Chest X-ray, PA view. Patient: 80 years old, sex M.
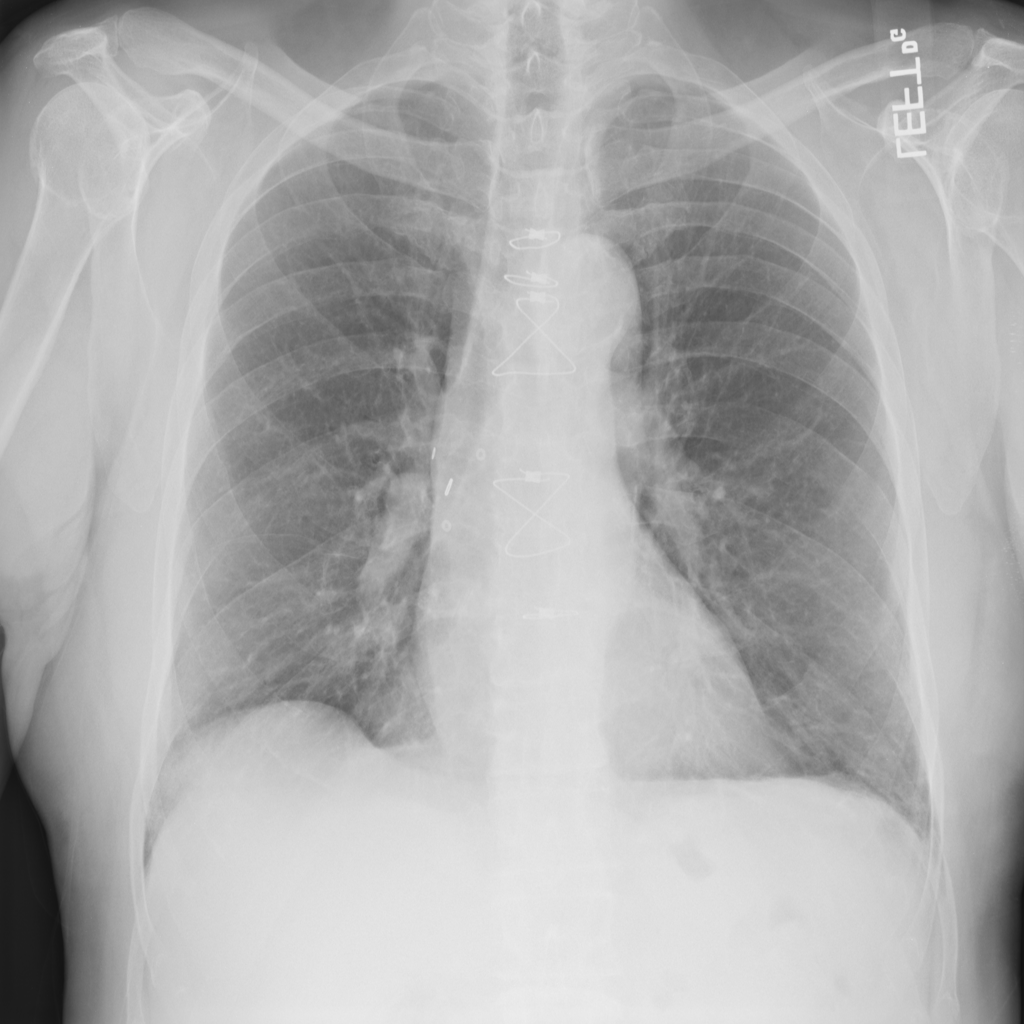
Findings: No Finding